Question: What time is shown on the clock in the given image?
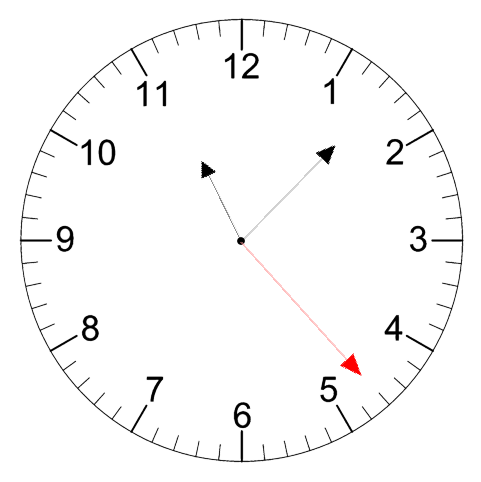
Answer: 11:07:23